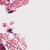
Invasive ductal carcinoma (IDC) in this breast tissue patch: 0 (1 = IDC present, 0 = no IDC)